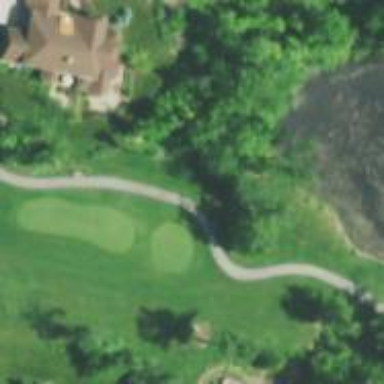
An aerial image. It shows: Grass area designated as golf tee.